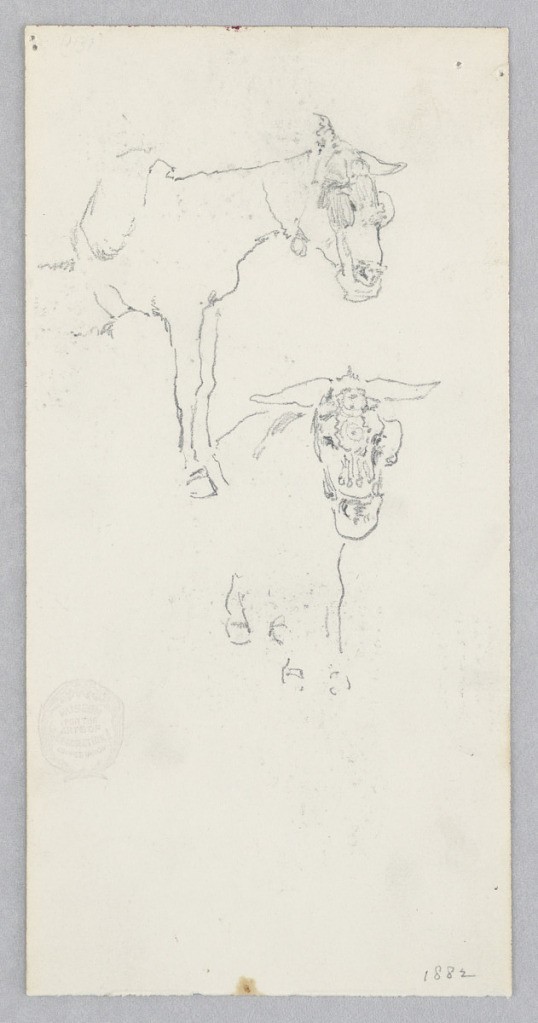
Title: Donkey
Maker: Robert Frederick Blum, American, 1857–1903
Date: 1882
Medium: Graphite on wove paper
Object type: Drawing
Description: Two partial sketches of a donkey.